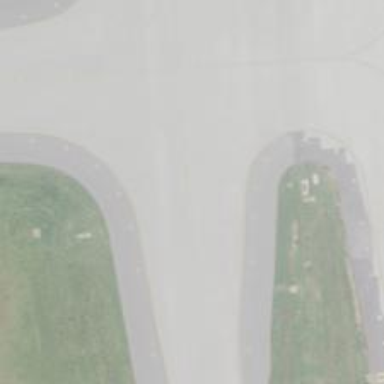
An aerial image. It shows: Image of taxiway at airport.